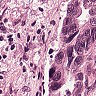
Metastatic tissue present: yes